Field crop: maize
Growth stage: 2
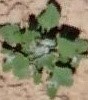
Species: chenopodium